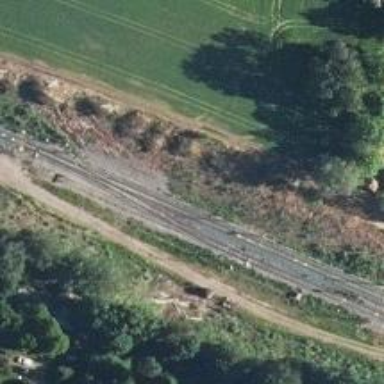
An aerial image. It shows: Electrified rail siding with contact line.